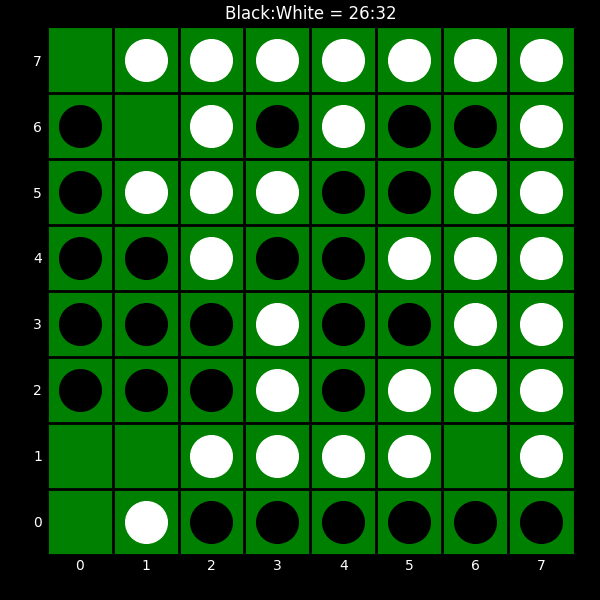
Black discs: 26
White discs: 32